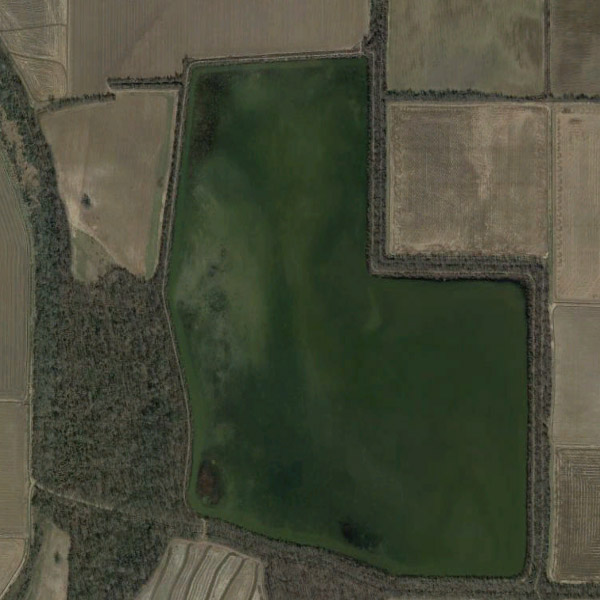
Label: Pond